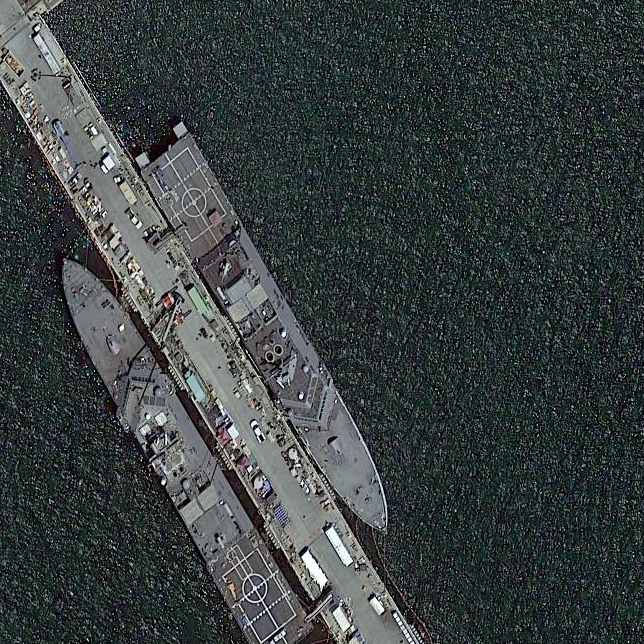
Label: cruiser